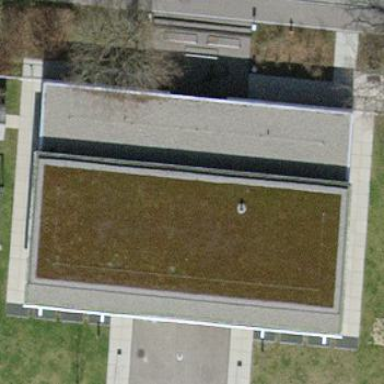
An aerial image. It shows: Kindergarten building.